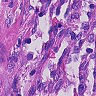
Metastatic tissue present: yes